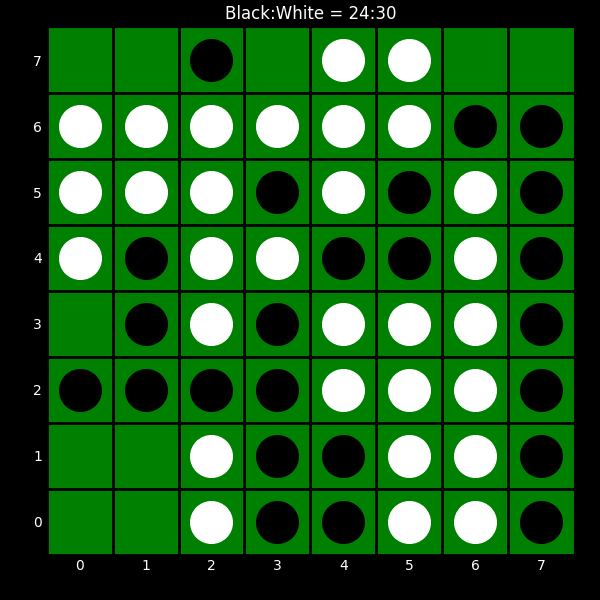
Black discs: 24
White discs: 30